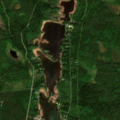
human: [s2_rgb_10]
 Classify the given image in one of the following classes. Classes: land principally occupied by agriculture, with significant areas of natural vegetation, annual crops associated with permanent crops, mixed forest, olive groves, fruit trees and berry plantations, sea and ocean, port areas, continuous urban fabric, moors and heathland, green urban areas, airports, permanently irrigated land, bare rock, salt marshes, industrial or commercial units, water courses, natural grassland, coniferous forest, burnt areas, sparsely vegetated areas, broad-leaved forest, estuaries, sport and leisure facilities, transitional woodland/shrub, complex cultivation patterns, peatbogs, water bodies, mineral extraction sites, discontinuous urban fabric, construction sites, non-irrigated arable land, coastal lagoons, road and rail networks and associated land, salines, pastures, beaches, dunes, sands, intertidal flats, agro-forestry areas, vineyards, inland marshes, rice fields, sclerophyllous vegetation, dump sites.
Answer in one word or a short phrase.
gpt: mixed forest, sea and ocean